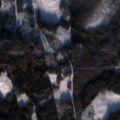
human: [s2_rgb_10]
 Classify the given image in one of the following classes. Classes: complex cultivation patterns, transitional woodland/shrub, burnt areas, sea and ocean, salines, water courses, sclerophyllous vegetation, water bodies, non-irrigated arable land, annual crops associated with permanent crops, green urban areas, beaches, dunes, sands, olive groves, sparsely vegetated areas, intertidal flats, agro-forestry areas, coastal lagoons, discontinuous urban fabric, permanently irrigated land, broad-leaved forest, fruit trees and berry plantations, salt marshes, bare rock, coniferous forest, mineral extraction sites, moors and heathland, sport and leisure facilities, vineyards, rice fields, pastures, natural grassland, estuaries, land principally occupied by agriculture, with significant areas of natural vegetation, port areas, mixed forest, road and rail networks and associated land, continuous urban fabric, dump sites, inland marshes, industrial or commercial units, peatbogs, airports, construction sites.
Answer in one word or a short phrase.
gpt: coniferous forest